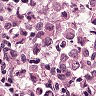
Metastatic tissue present: yes